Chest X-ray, PA view. Patient: 40 years old, sex M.
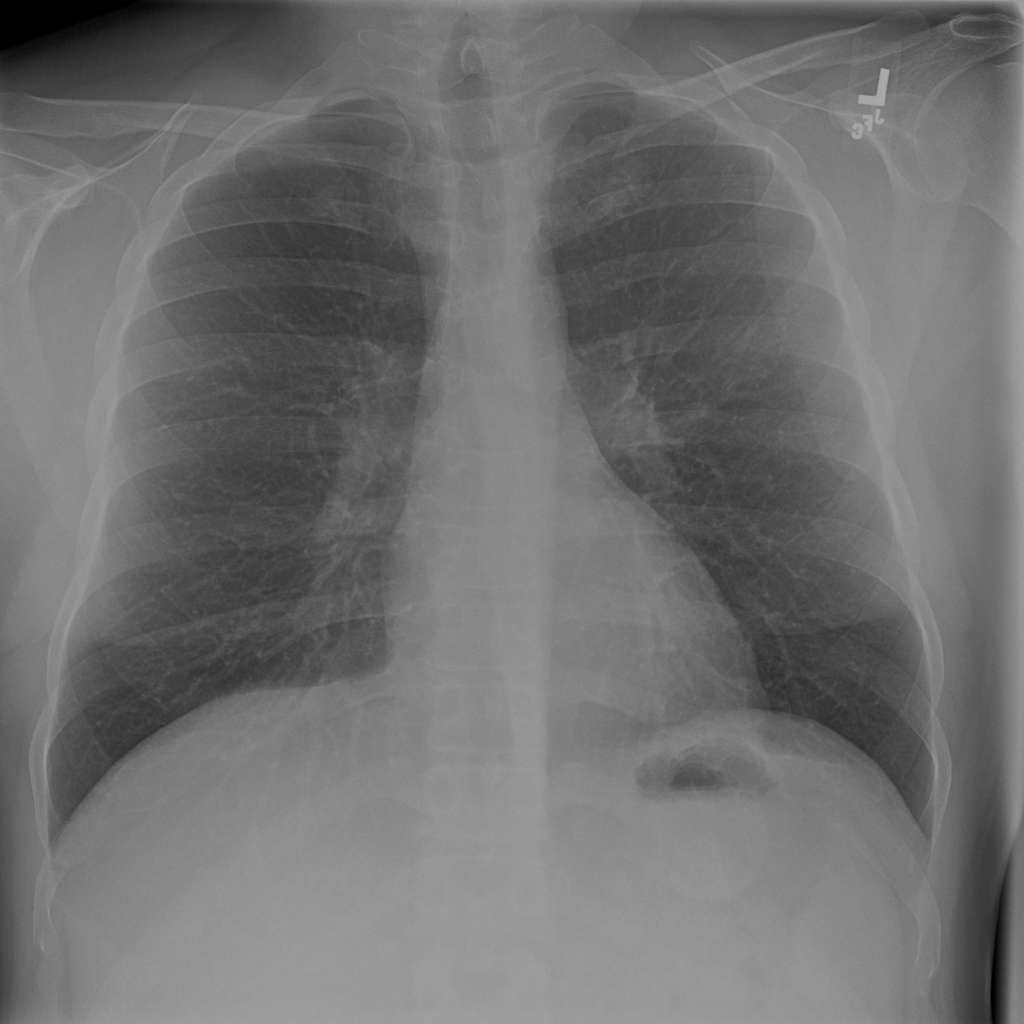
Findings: No Finding